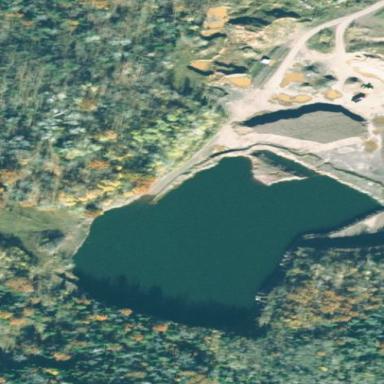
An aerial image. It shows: Quarry area.